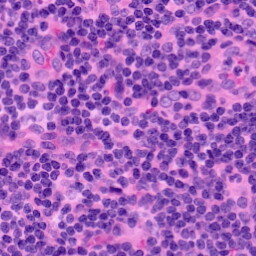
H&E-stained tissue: LymphNode